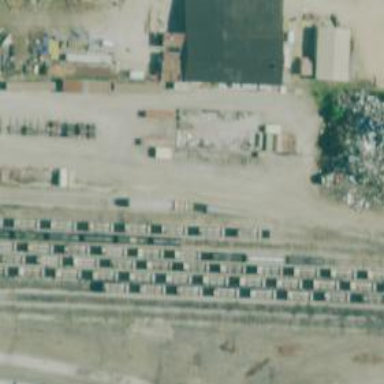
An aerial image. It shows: Railway yard in service.